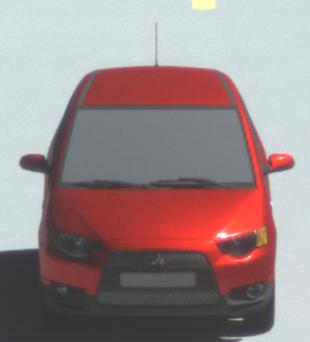
Make: Mitsubishi
Model: Colt 1.1
Detailed model: Colt (VI)
Model produced from: 2008/11
Model produced until: 2010/10
Doors: 3
Color: red
Road condition: dry road
Daytime: midday
Contrast: high contrast